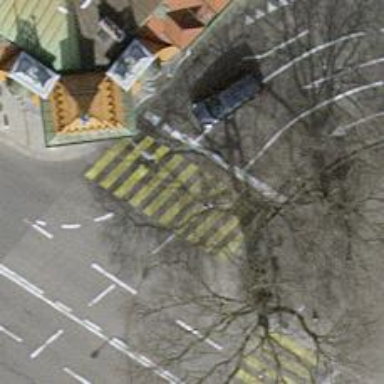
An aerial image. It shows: Road crossing with traffic signals.